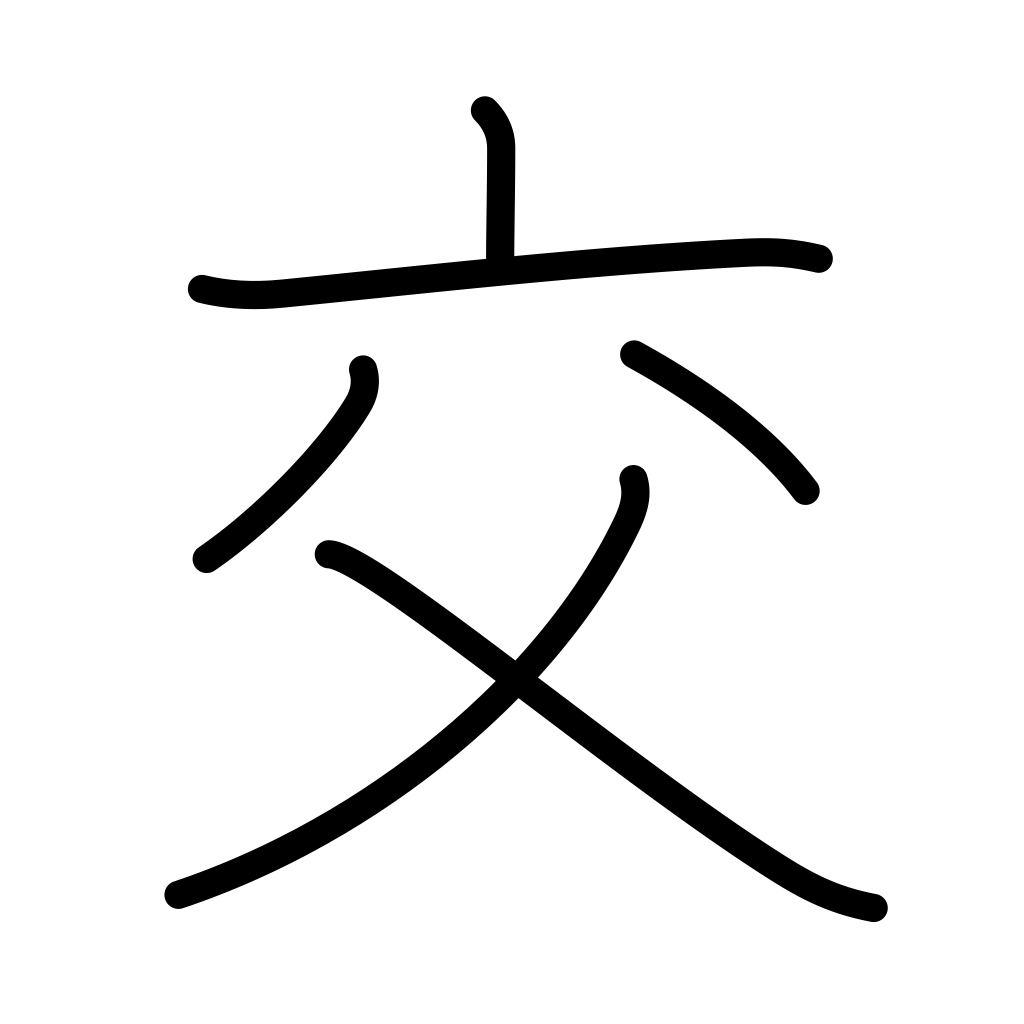
Meaning: mingle, mixing, association, coming & going